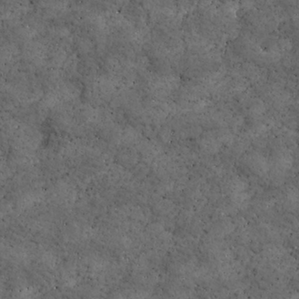
Label: non_frost